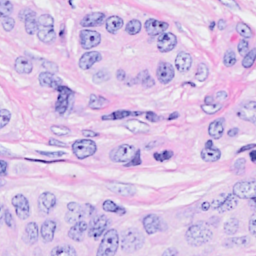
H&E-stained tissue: Breast